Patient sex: F
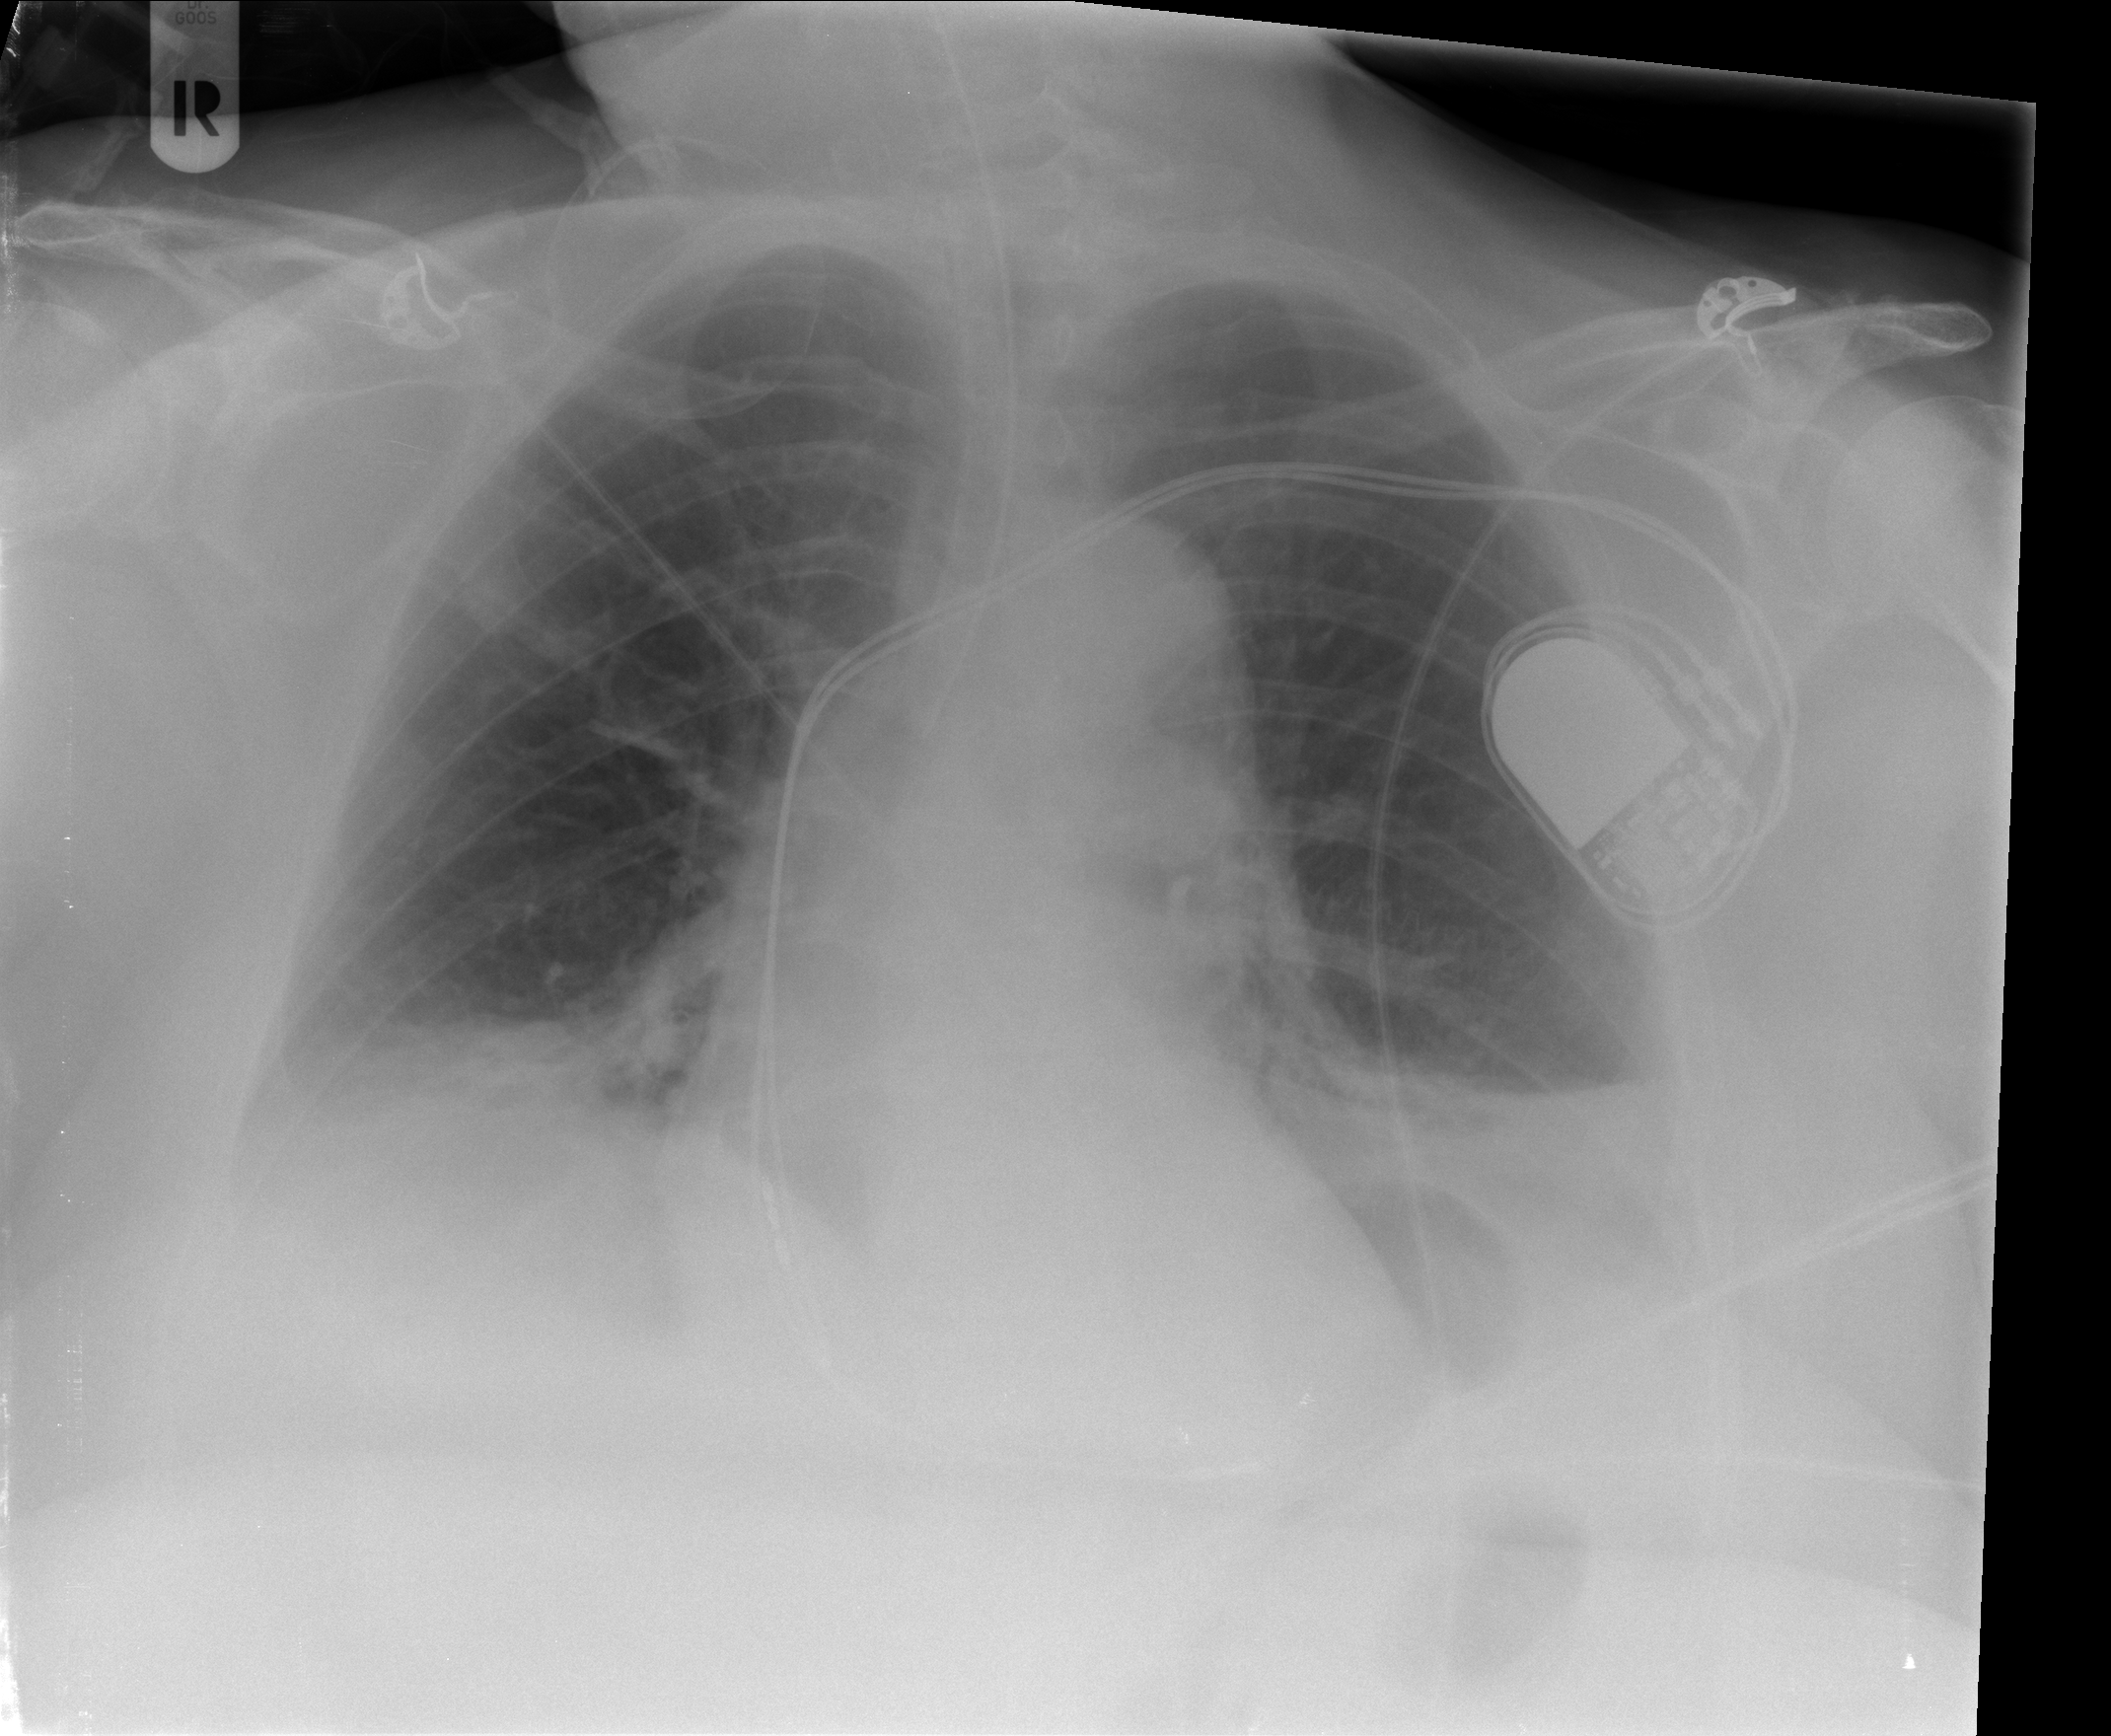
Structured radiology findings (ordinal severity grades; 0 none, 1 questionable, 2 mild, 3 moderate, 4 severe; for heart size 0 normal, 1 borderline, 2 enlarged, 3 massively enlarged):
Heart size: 0
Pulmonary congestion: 0
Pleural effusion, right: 2
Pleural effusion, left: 2
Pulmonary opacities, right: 0
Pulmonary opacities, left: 2
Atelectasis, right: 2
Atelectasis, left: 2